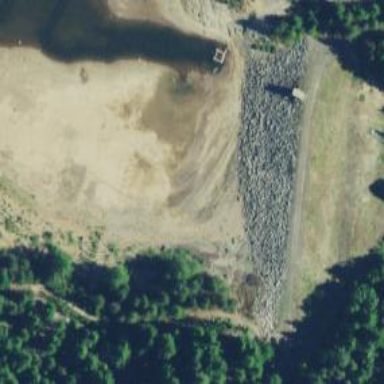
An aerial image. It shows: Dam along waterway.